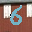
Label: 6